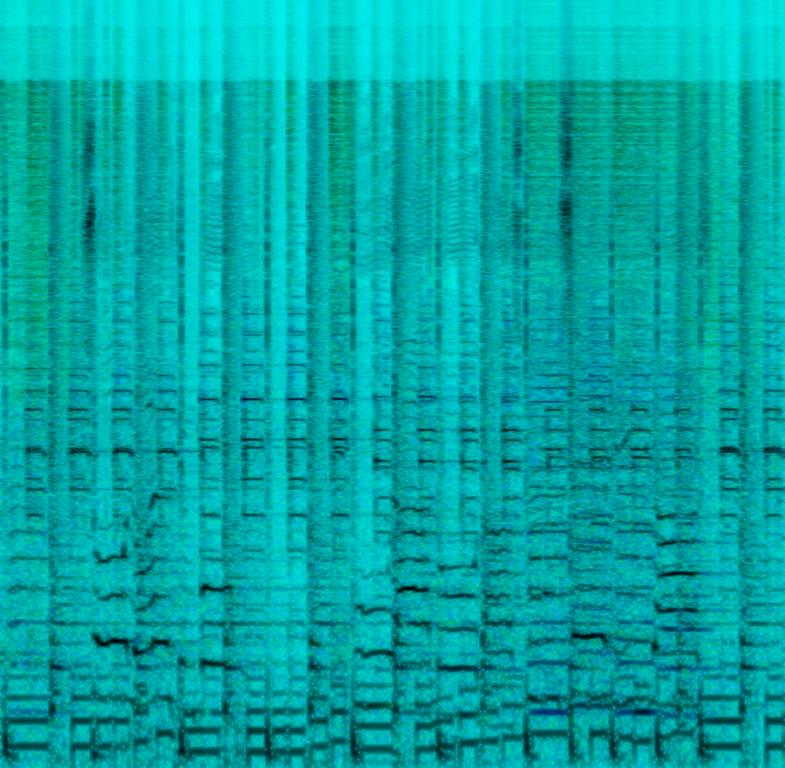
This song contains acoustic drums with some elements panned to the right side of the speakers. Accompanied by a bassline and a e-guitar strumming short chords on the backbeat. A male voice is singing in a higher register along with a trumpet and trombone playing a melody along. This song may be playing while listening to music in the kitchen while cooking.